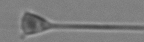
Label: Asterionellopsis_glacialis